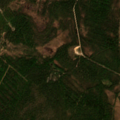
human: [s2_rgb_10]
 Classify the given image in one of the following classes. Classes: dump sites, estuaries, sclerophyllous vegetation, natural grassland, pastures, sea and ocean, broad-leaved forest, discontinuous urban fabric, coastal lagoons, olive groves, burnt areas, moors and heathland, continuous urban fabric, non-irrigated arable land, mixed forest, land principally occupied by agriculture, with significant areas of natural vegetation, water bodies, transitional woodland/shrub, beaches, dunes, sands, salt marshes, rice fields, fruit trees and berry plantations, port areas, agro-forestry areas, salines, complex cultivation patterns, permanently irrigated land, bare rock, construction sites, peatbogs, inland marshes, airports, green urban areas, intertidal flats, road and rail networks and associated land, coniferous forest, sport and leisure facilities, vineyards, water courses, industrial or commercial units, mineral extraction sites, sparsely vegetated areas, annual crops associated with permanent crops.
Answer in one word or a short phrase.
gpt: coniferous forest, mixed forest, transitional woodland/shrub, peatbogs